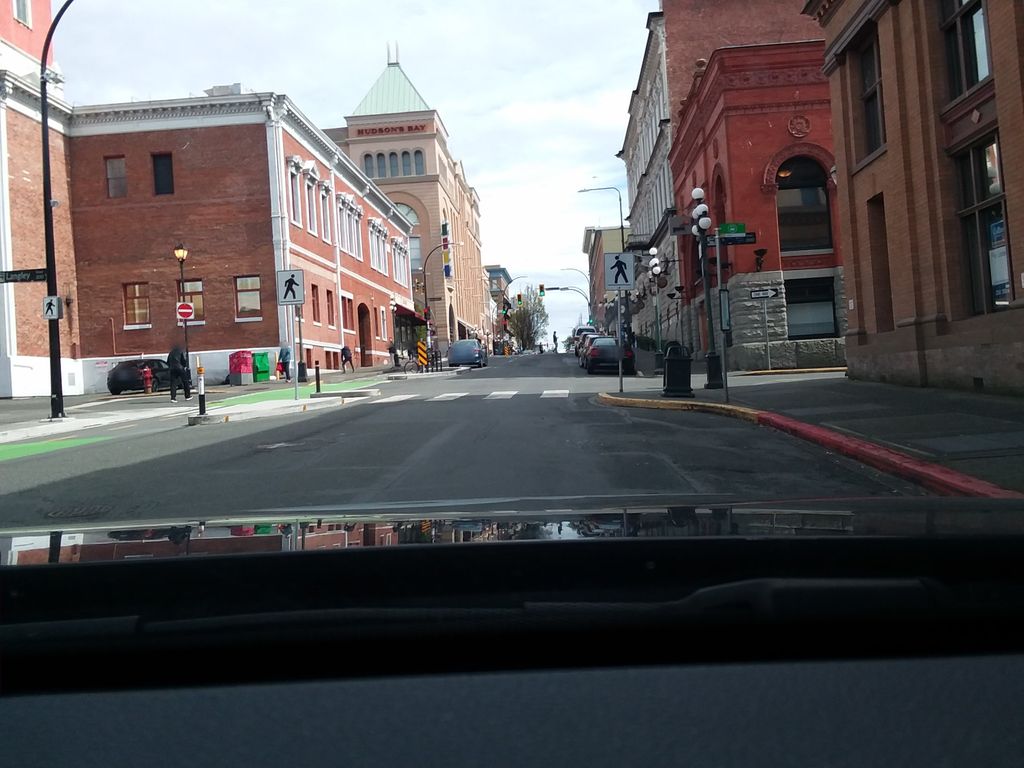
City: victoria